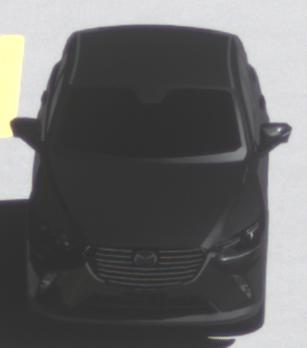
Make: Mazda
Model: CX-3 SKYACTIV-G 120
Detailed model: CX-3 (DK)
Model produced from: 2015/06
Model produced until: 2018/06
Doors: 5
Color: black
Road condition: dry road
Daytime: midday
Contrast: high contrast